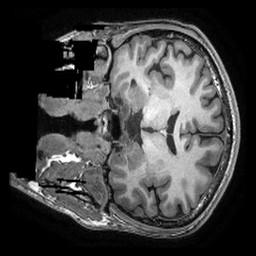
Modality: T1w
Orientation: coronal
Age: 34
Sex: male
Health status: healthy
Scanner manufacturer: ge